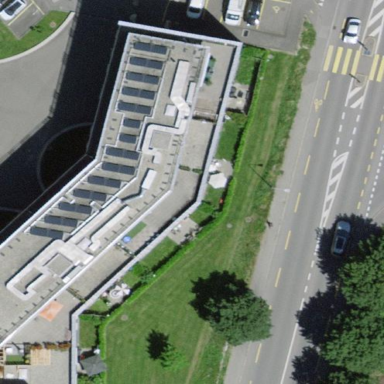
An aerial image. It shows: Building part with flat roof.